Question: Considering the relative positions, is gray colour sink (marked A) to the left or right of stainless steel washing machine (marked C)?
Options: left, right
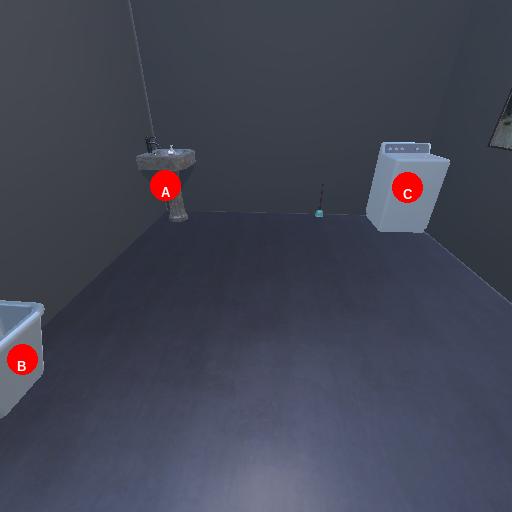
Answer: left